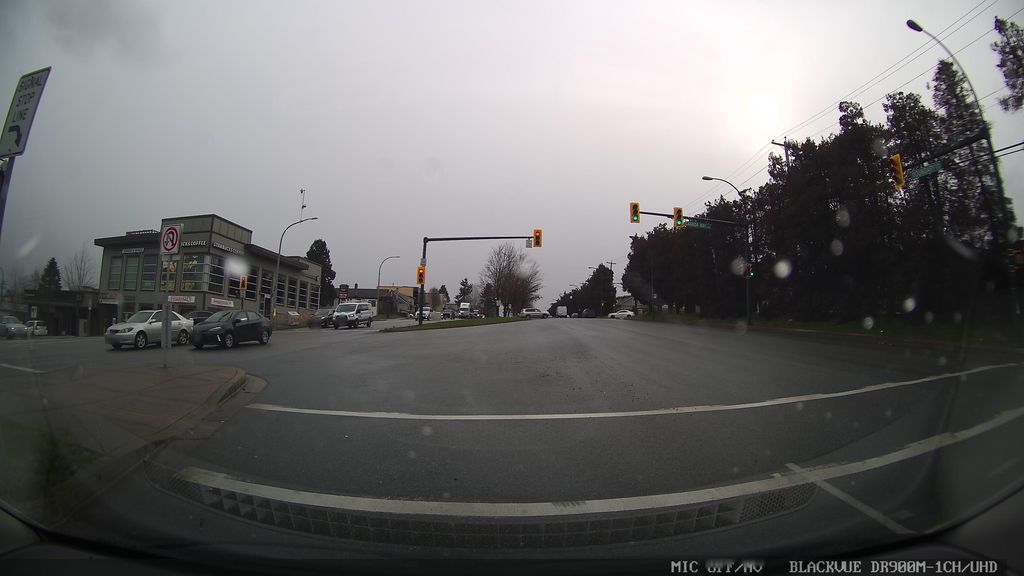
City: vancouver